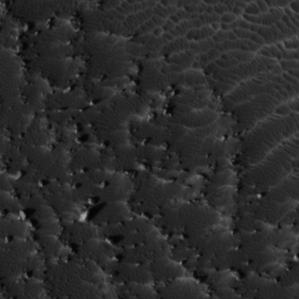
Label: non_frost